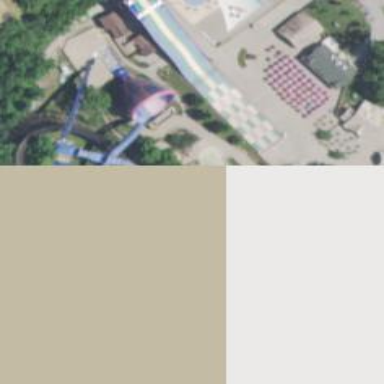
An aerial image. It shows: Water slide attraction.